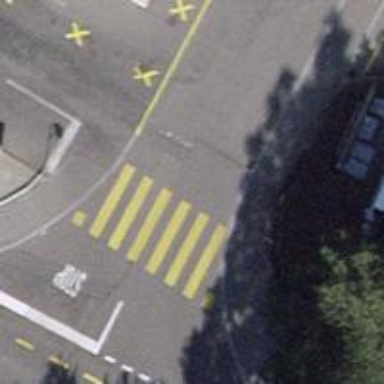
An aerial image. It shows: Marked road crossing.